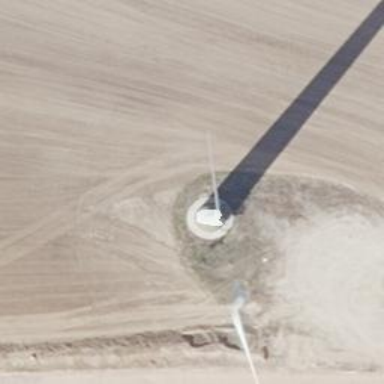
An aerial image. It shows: Wind generator powered by horizontal-axis wind turbine.